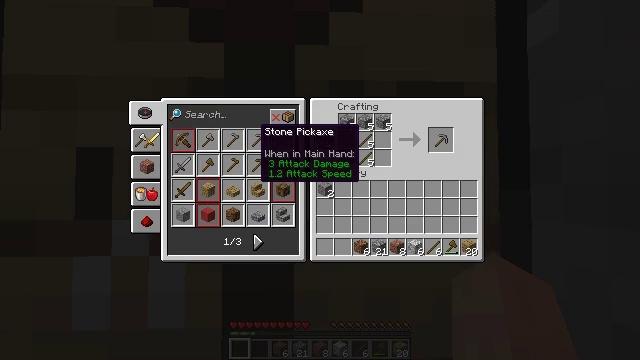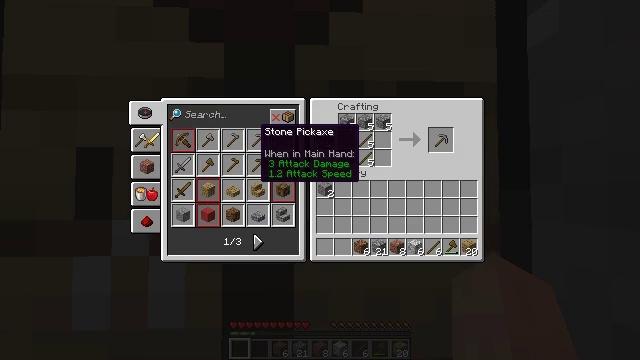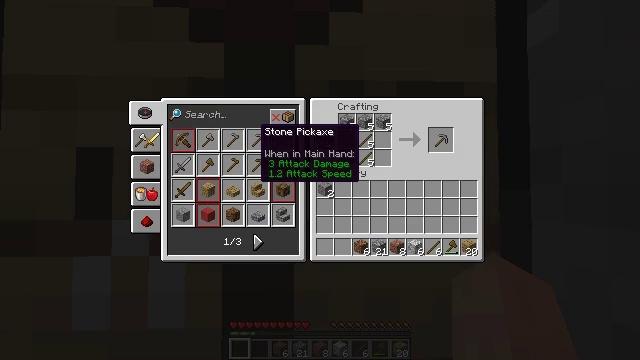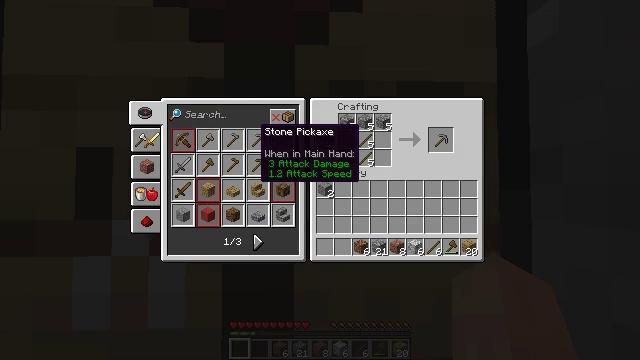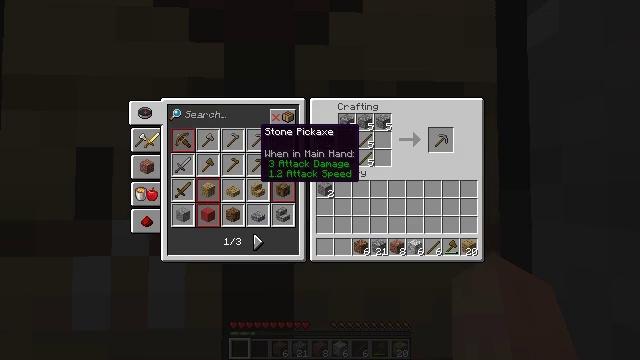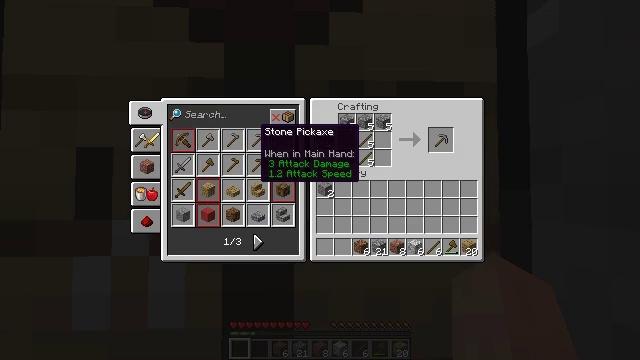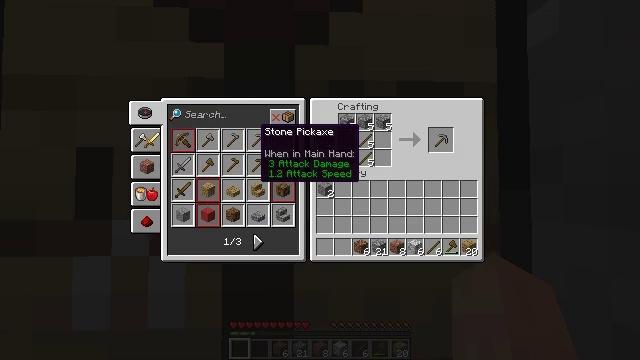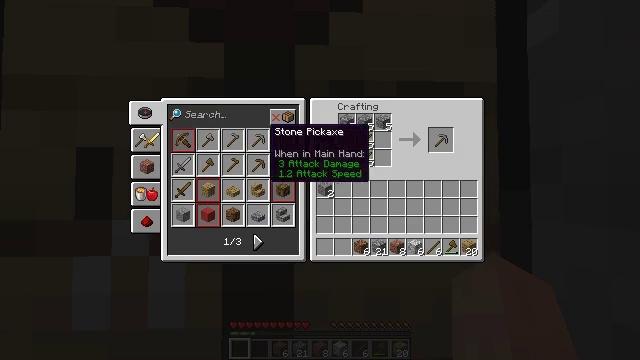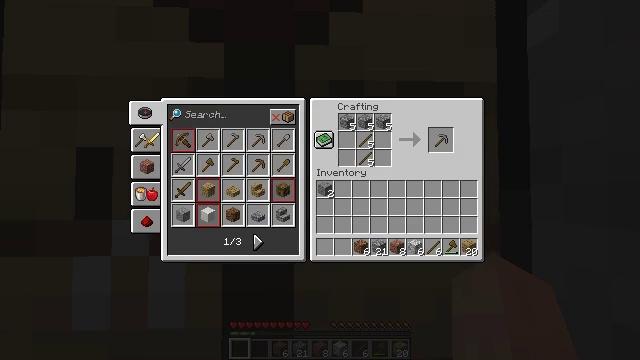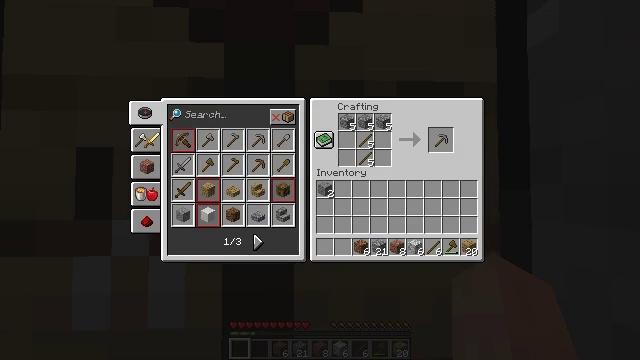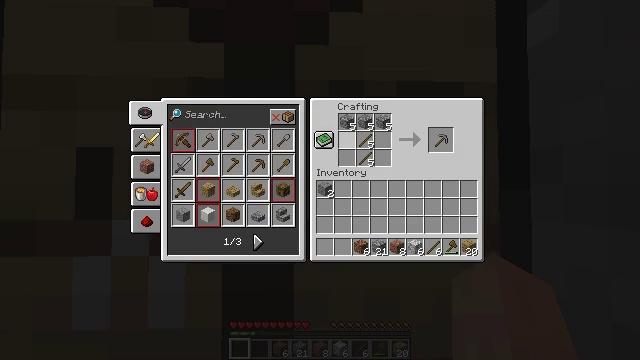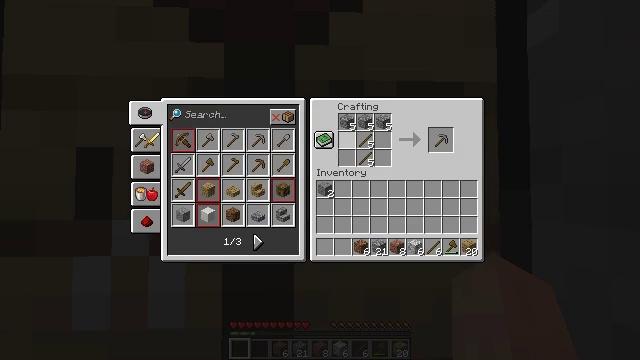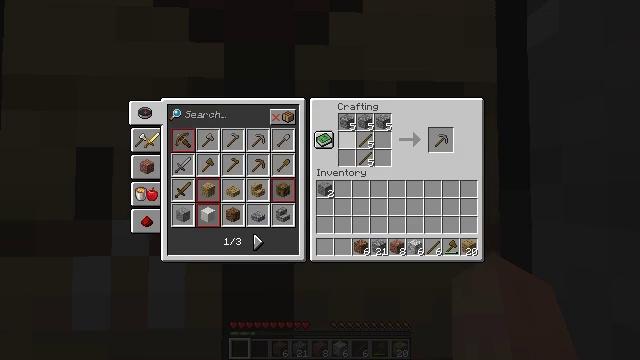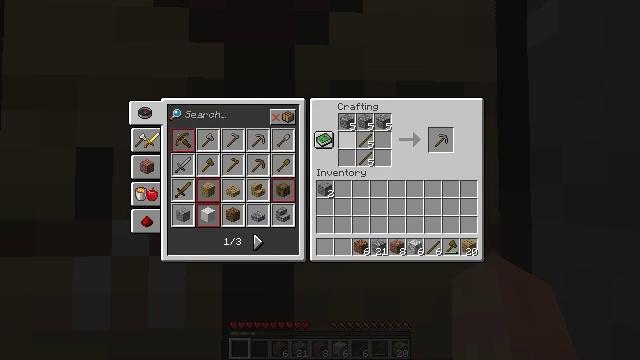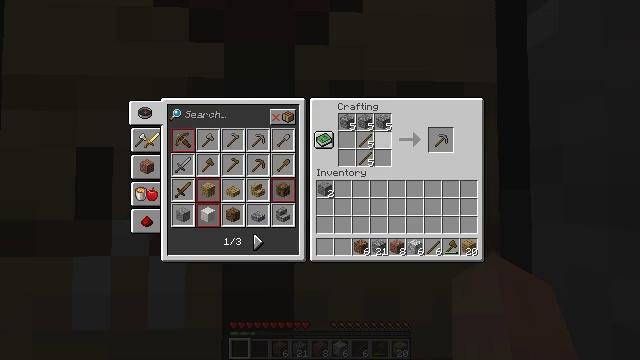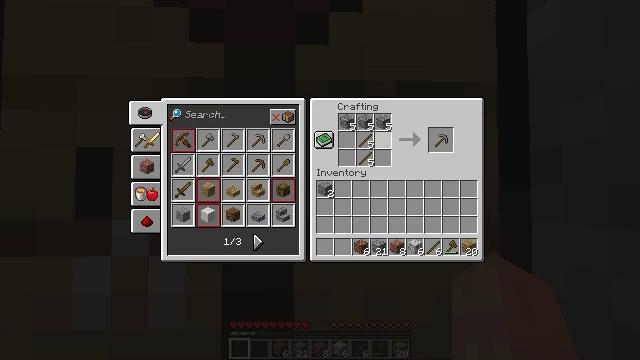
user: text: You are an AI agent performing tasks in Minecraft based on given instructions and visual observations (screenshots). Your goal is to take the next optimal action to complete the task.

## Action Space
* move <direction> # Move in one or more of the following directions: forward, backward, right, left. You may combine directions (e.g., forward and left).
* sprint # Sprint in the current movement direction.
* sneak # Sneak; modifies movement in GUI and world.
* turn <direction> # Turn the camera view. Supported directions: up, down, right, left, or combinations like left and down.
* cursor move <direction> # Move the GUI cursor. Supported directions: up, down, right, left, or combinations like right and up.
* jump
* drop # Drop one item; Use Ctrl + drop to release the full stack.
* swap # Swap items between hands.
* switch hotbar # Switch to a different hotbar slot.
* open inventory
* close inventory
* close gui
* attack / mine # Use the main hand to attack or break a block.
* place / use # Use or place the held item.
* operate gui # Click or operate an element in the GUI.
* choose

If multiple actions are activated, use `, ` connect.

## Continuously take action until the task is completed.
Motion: motion action
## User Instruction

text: Combine sticks and cobblestone to craft a stone pickaxe.
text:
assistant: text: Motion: no_op
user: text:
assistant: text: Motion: no_op
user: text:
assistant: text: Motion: no_op
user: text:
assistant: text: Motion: no_op
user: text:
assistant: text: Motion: no_op
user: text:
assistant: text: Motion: no_op
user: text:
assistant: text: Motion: no_op
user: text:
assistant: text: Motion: cursor move right
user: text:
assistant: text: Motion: cursor move right
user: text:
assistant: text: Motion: cursor move right
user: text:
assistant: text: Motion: no_op
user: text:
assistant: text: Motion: no_op
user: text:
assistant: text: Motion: no_op
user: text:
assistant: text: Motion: cursor move right
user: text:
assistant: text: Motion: cursor move right
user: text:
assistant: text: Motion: cursor move right
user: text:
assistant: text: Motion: no_op
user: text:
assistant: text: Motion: no_op
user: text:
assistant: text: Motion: no_op
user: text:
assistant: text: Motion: cursor move right
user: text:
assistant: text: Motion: cursor move right
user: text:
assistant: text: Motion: no_op
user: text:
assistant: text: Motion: no_op
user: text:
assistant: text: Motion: no_op
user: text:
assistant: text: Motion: no_op
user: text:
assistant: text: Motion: no_op
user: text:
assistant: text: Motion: no_op
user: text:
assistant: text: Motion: no_op
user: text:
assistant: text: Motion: no_op
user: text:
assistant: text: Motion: no_op